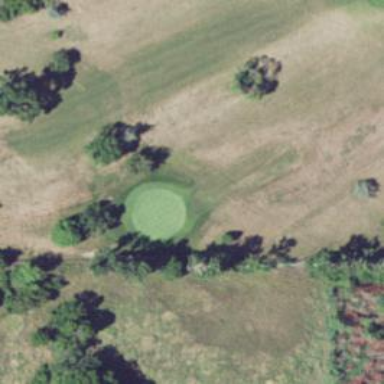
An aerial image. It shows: View of golf hole.